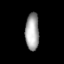
Tissue: lung
Cell type: Fibroblasts
Senescence score: 0.5746
Nuclear area (px): 496
Mean DAPI intensity: 164.615